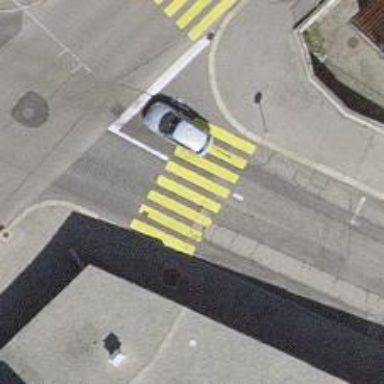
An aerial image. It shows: Uncontrolled zebra crossing with notable zebra markings.